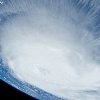
Label: cloud